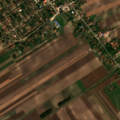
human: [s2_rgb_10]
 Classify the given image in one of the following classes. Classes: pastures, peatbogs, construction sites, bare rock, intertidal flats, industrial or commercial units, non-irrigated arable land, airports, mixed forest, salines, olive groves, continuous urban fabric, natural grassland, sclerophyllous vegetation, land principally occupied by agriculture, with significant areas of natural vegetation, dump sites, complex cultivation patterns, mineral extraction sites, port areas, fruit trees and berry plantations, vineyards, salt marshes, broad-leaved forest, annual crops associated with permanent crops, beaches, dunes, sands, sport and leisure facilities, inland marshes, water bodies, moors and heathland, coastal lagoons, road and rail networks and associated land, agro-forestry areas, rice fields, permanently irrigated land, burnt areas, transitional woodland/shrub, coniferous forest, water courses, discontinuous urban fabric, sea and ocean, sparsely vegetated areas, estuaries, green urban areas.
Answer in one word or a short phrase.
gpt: discontinuous urban fabric, non-irrigated arable land, complex cultivation patterns